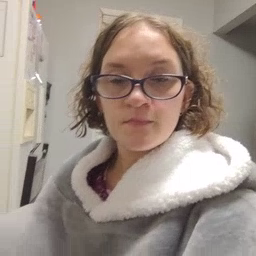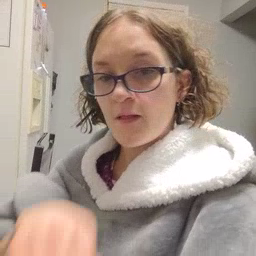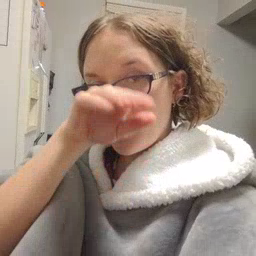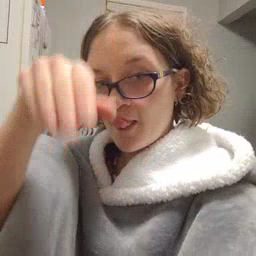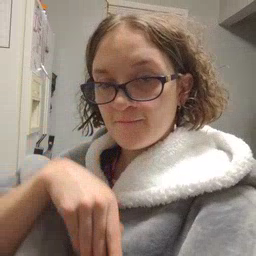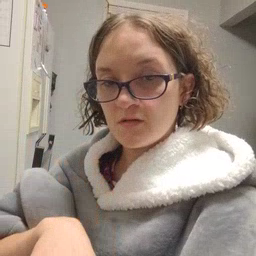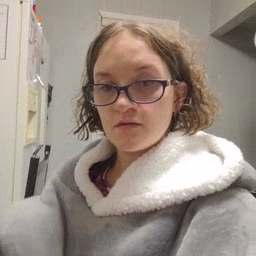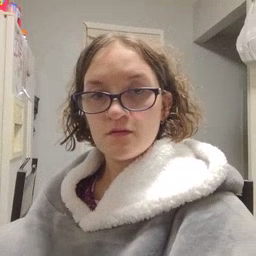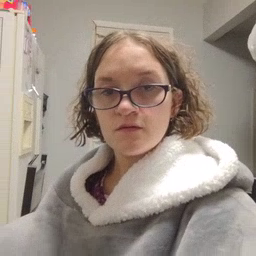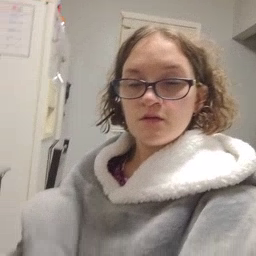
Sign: elephant